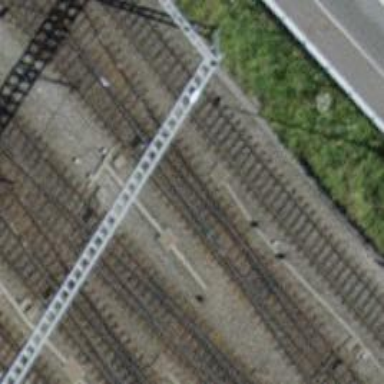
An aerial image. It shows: Railway switch.